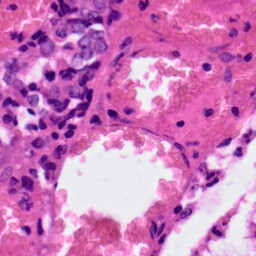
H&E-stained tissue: Colon